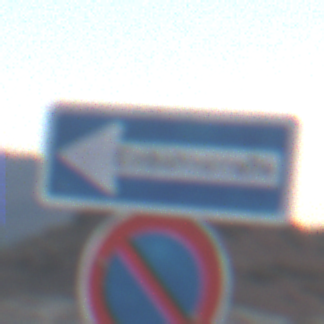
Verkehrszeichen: EinbahnstrasseLinksweisend
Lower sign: EingeschraenktesHalteverbot
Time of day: SunriseSunset
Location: Outdoor (Nature)
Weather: Clear
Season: NotSpecified
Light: Natural